Question: is it possible to change the CollectionViewFlowLayout to CollectionViewLayout in storyboard,because i need to implement the water flow or Pinterest Layout,in examples
<URL>,
<URL>
they written in collectionViewLayout only,in the storyboard not take this one it list only the collectionViewLayout,so it possible or not,otherwise i follow the collectionviewlayout in programatically?

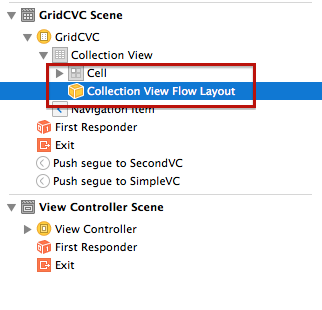
Answer: i got the answer to change the CollectionViewFlowLayout to CollectionViewLayout in storyboard.
swift to identify to attribute inspector,in that under the collectionView in layout you can change the flow to custom.now you use the UIViewLayout in Stroyboard like this